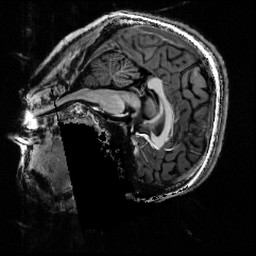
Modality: T1w
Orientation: sagittal
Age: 23
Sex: female